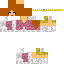
A female human skin with pale skin, wearing brown long hair dressed in a blue hoodie and red pants, featuring a closed mouth.